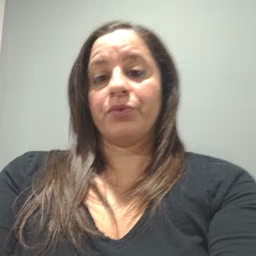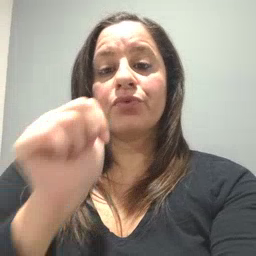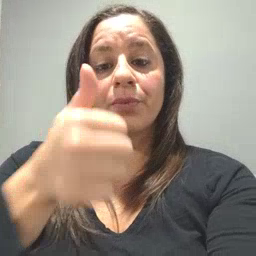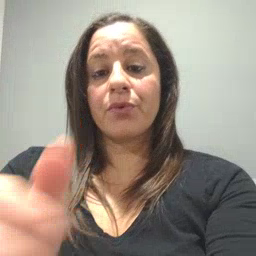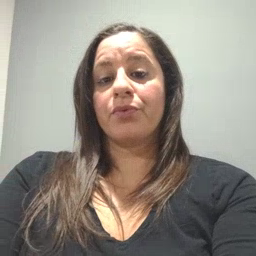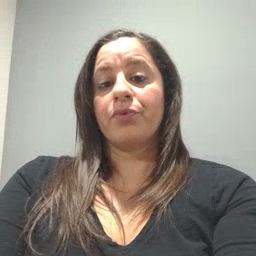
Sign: tomorrow